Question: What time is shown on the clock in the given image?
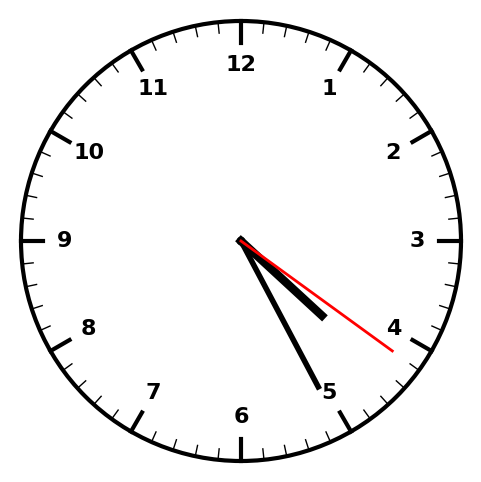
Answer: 04:25:21